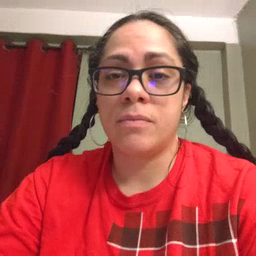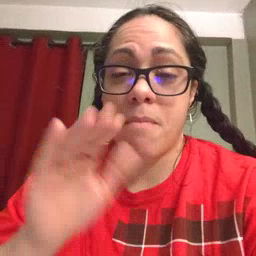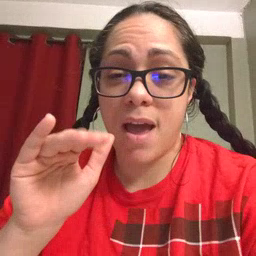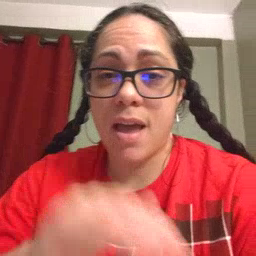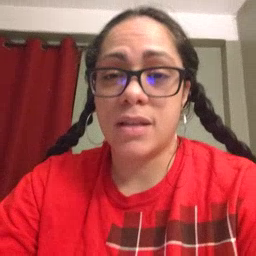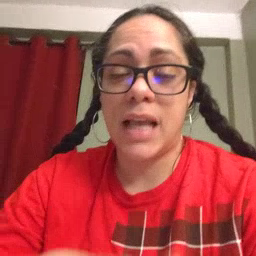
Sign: bye